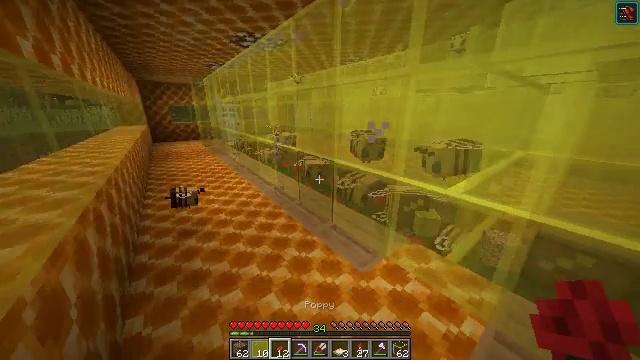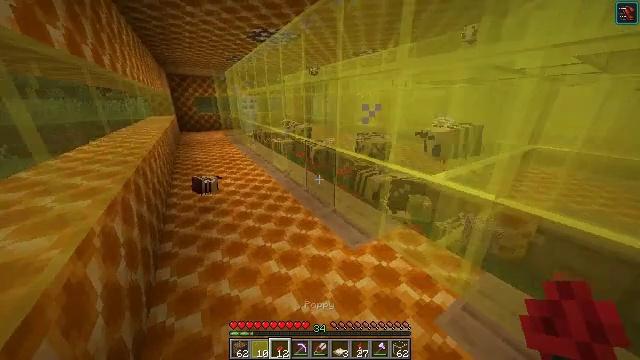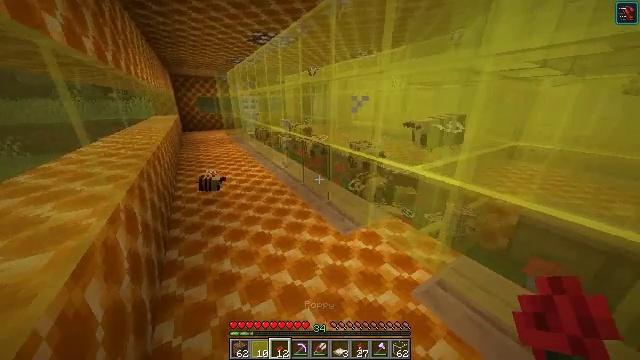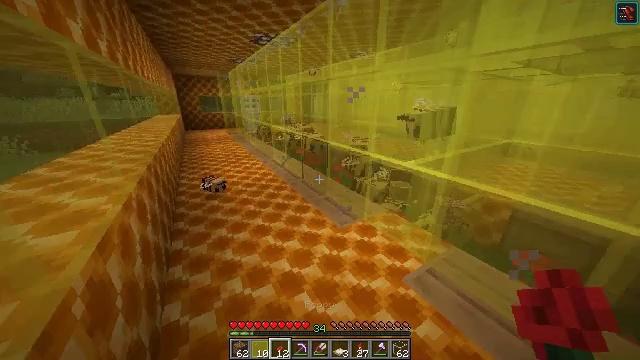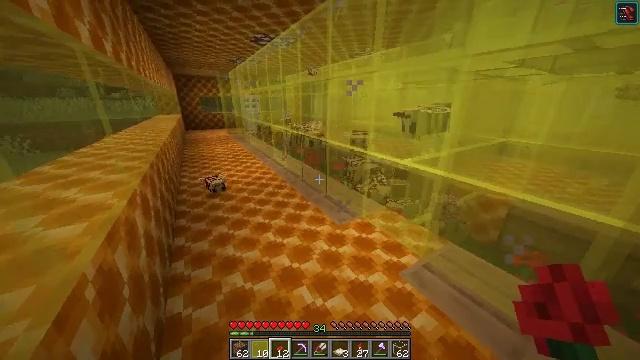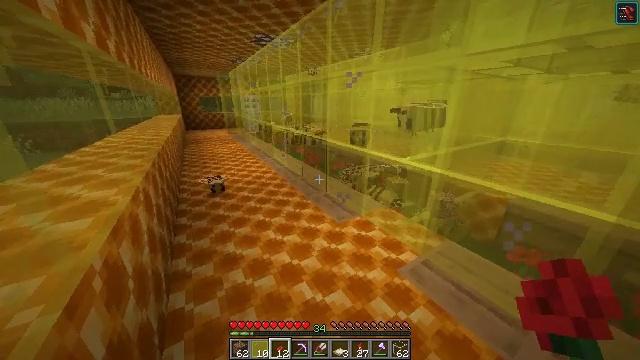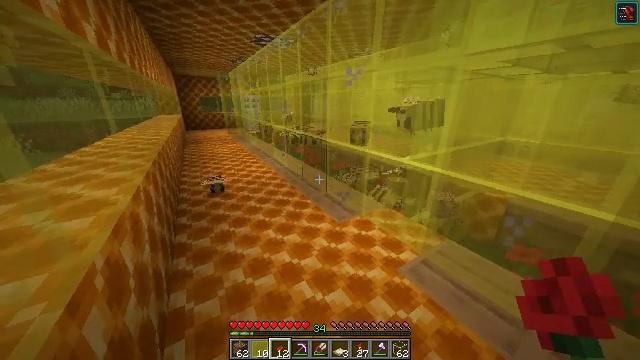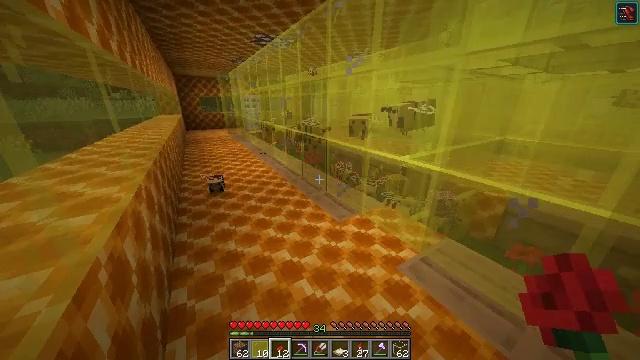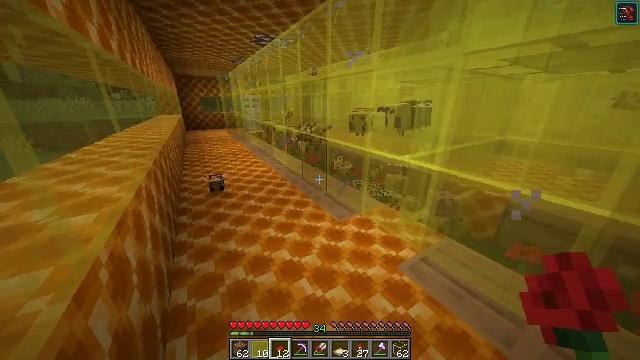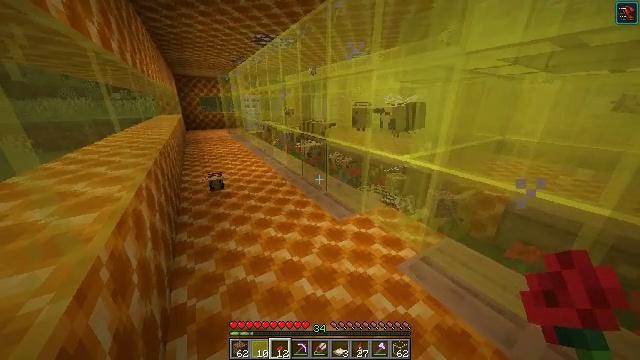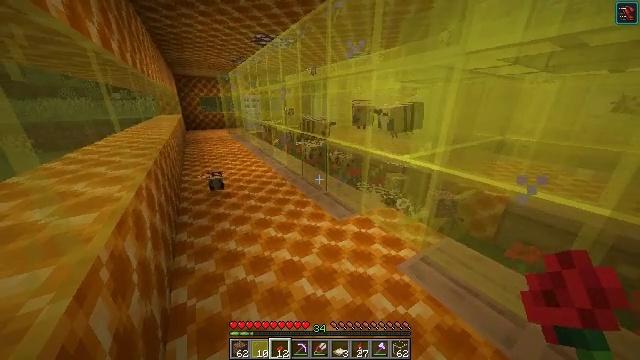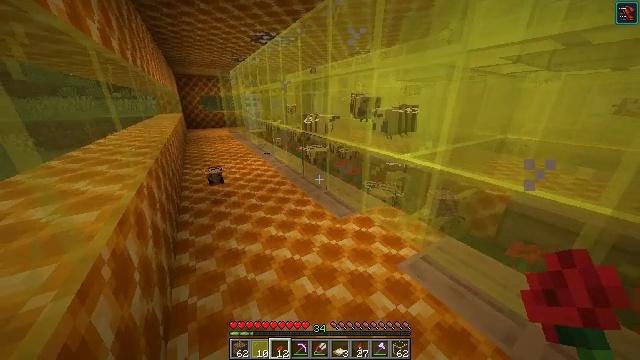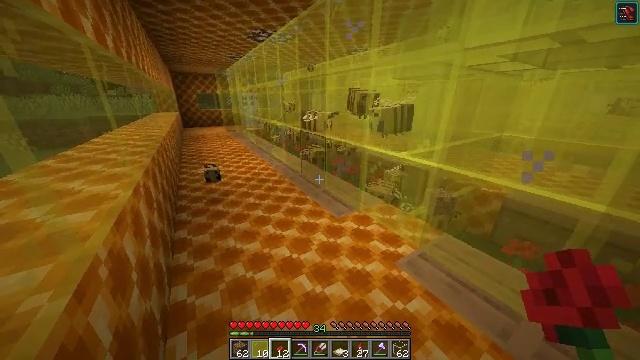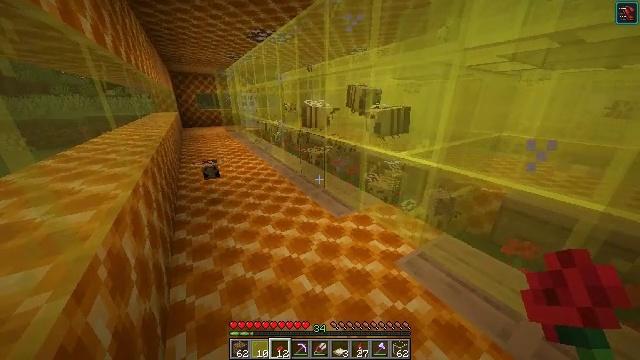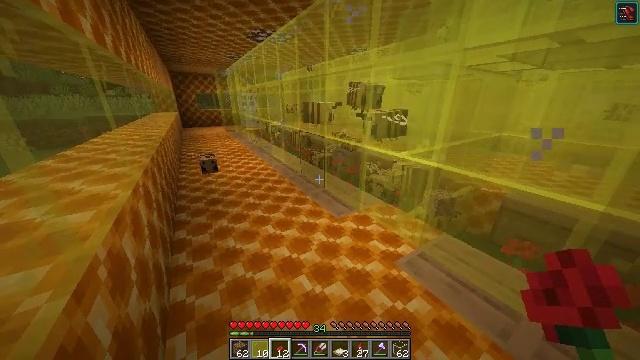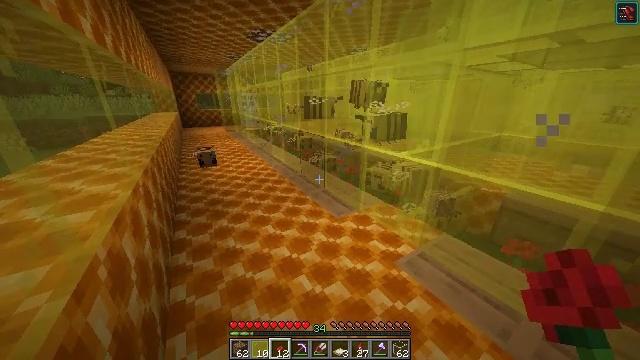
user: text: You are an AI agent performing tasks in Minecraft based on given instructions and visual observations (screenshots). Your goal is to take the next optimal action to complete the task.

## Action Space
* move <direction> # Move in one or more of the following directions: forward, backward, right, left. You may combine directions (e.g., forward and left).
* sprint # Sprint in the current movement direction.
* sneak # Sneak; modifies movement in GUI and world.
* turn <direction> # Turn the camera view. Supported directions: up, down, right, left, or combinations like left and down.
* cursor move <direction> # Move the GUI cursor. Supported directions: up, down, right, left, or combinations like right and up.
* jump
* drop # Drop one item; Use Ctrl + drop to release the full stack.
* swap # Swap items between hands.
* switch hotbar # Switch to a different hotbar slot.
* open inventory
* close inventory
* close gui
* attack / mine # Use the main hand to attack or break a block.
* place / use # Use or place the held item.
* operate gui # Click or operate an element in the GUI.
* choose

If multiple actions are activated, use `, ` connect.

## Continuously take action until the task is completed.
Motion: motion action
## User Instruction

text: Mine the yellow stained glass pane to remove it.
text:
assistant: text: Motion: move back, turn left and down
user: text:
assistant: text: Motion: no_op
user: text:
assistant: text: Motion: no_op
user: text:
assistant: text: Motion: no_op
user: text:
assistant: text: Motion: no_op
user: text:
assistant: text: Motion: no_op
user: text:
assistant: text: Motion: no_op
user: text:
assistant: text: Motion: no_op
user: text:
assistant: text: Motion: no_op
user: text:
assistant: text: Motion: no_op
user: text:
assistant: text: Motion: no_op
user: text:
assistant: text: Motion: no_op
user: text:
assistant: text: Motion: no_op
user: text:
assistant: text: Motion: no_op
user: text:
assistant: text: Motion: no_op
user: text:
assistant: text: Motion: no_op
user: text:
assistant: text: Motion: no_op
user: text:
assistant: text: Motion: move back
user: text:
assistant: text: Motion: move back and move right
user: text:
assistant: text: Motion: move back and move right
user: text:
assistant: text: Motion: move back and move right
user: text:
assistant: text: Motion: move back and move right
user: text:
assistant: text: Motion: move back and move right
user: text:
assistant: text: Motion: move back
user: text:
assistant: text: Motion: turn right and up
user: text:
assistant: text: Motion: turn right
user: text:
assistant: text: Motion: turn right
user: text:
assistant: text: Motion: turn right and up
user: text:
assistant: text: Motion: turn right
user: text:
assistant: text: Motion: turn right